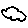
Label: cloud